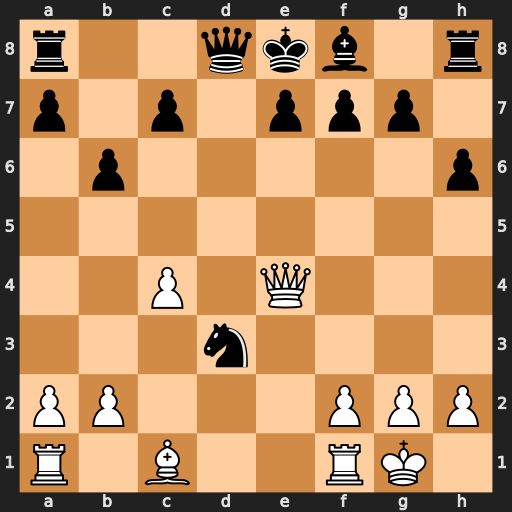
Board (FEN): r2qkb1r/p1p1ppp1/1p5p/8/2P1Q3/3n4/PP3PPP/R1B2RK1
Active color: w
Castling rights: kq
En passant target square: -
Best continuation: Qc6+ Qd7 Qxa8+